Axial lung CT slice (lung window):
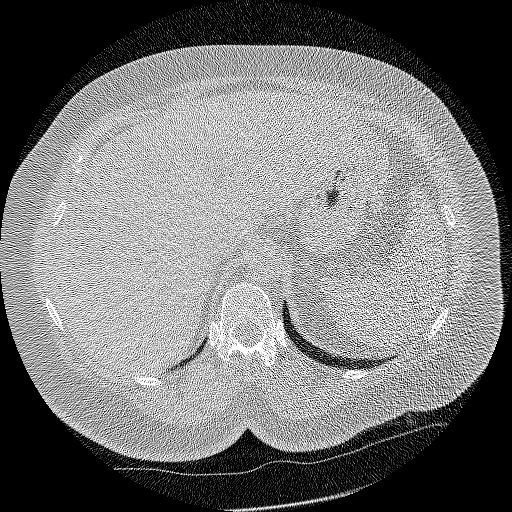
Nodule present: no